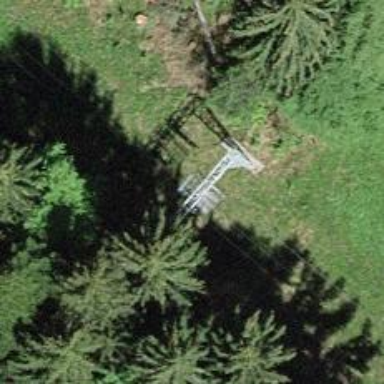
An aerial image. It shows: Pylon used for aerialway.